Field crop: tomato
Growth stage: 2
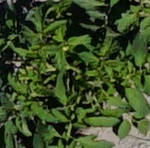
Species: tomato